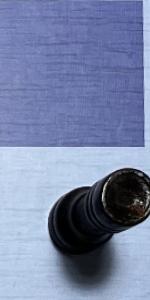
Label: Rook_Black